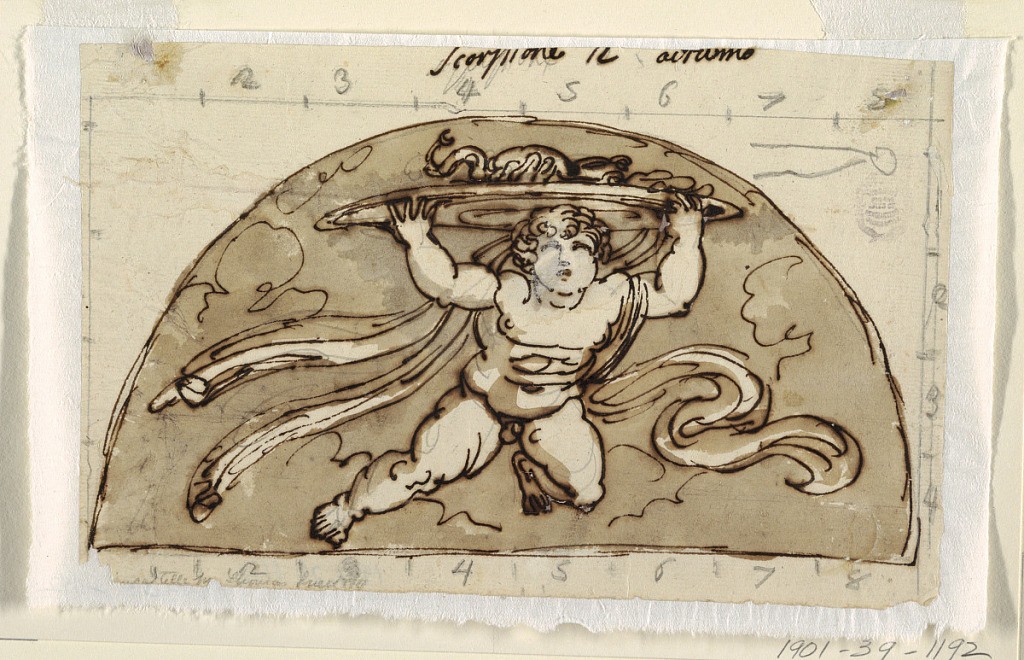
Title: Scorpio, Lunette for Ceiling, Sala Ottagonale, Palazzo Milzetti, Faenza
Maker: Felice Giani, Italian, 1758–1823
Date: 1804–05
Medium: Pen and brown ink, brush and light brown wash over graphite on white laid paper
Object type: Drawing
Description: Winged putto holding on his head, salver with scorpion in demi lune.